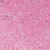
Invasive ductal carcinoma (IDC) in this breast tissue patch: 0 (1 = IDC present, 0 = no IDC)